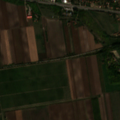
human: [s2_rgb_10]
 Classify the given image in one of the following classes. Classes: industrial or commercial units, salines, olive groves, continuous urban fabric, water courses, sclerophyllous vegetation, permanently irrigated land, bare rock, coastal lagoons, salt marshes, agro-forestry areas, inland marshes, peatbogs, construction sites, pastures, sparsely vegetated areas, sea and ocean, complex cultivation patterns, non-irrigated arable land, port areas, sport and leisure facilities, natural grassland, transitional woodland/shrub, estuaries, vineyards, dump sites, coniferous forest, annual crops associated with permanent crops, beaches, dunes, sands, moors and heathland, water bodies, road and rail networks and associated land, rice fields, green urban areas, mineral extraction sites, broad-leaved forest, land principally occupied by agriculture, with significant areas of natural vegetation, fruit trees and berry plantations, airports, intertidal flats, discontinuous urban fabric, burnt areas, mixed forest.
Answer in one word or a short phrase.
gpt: discontinuous urban fabric, green urban areas, non-irrigated arable land, vineyards, complex cultivation patterns, land principally occupied by agriculture, with significant areas of natural vegetation